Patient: sex M, age 58
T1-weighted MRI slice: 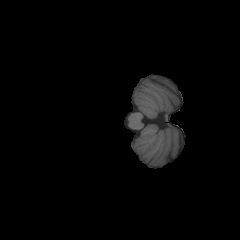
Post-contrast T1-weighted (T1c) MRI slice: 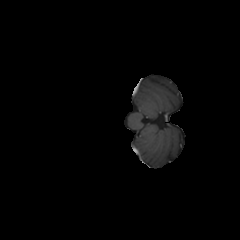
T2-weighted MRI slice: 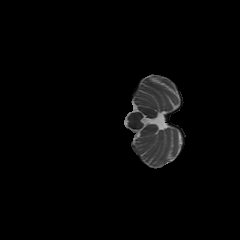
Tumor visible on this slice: no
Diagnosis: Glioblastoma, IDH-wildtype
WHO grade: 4